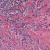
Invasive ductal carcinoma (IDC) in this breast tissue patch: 1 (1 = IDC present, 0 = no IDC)